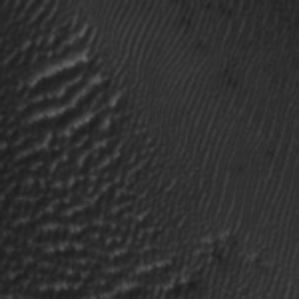
Label: frost